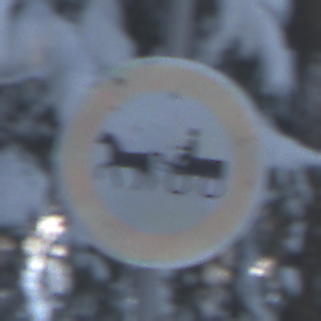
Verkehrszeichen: VerbotGespannfuhrwerke
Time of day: MorningAfternoon
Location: Outdoor (Nature)
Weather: Clear
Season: Winter
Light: Natural